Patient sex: M
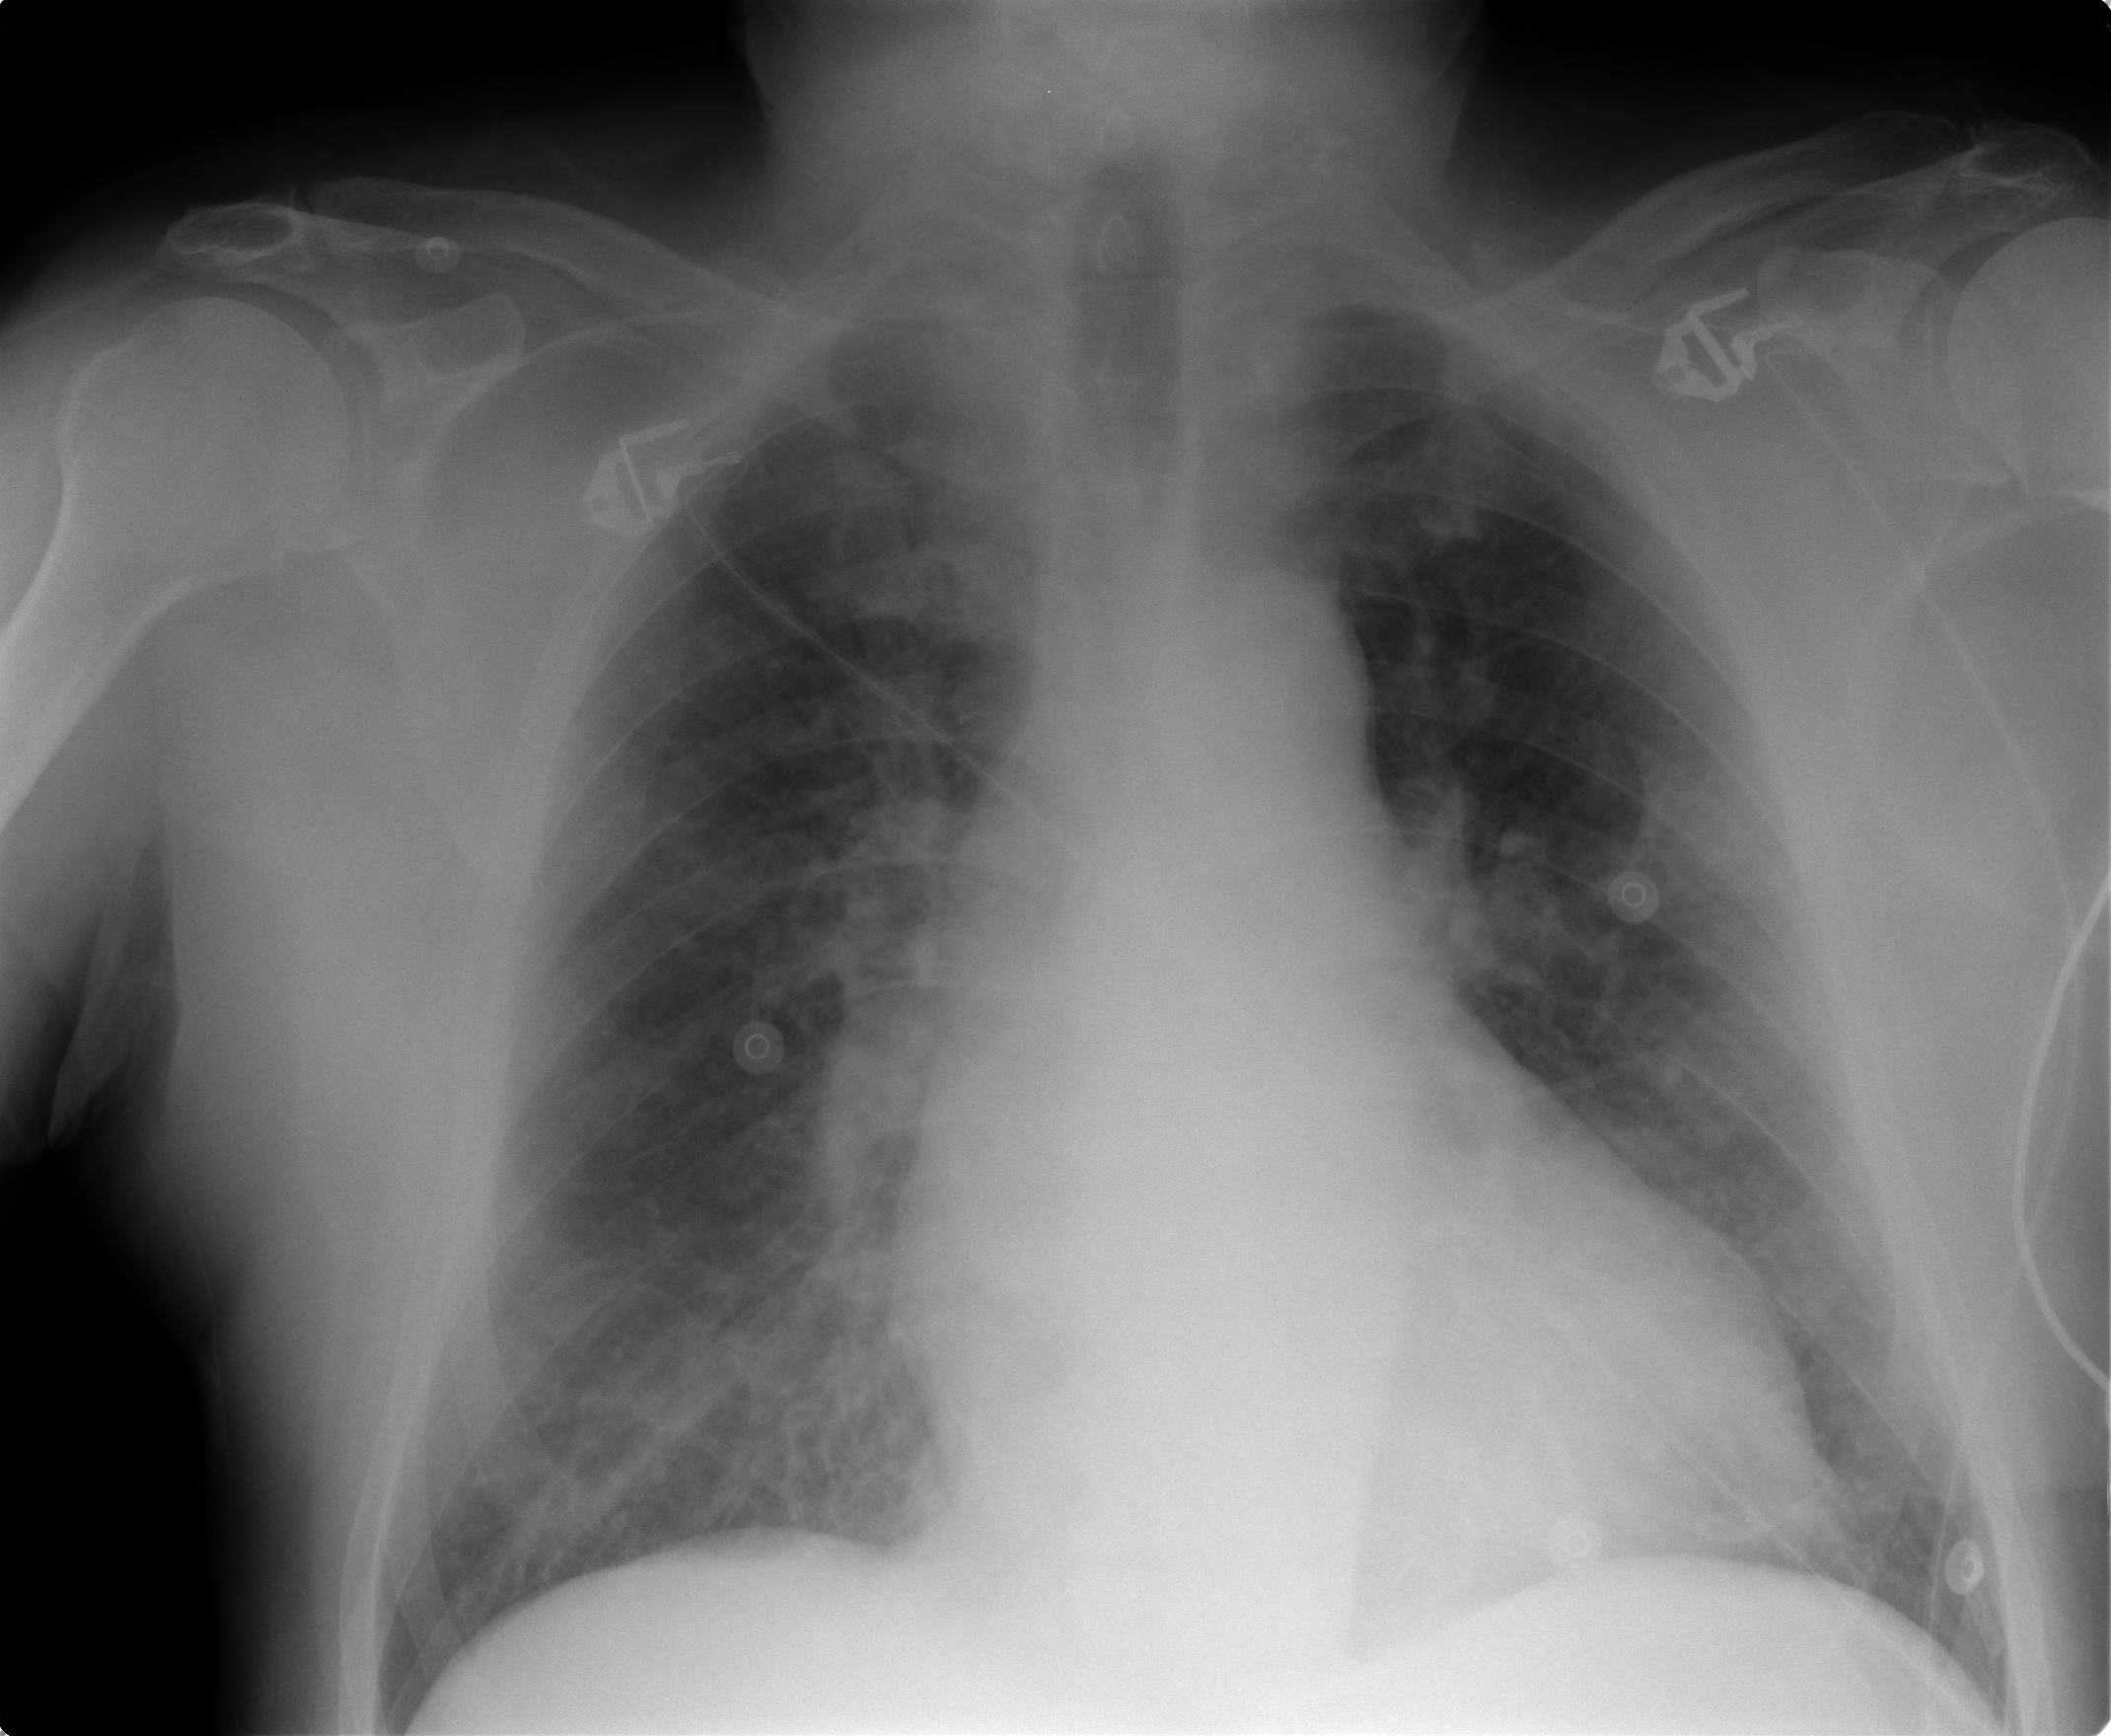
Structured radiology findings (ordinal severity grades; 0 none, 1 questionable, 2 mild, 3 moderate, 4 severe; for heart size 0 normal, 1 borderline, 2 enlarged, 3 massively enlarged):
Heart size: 2
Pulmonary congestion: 2
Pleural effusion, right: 0
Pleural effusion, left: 0
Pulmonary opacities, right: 2
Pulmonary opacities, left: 2
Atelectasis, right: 1
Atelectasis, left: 1